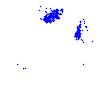
Particle: proton